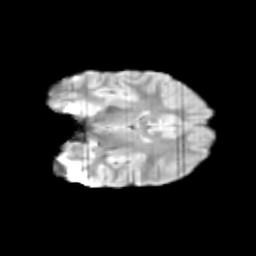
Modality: T2w
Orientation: coronal
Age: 9
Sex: female
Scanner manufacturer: siemens
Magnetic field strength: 3 T
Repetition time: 3.8 s
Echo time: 0.07 s